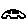
Label: car